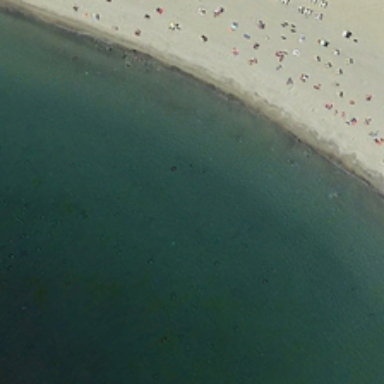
There are many people on the beach in the sun .